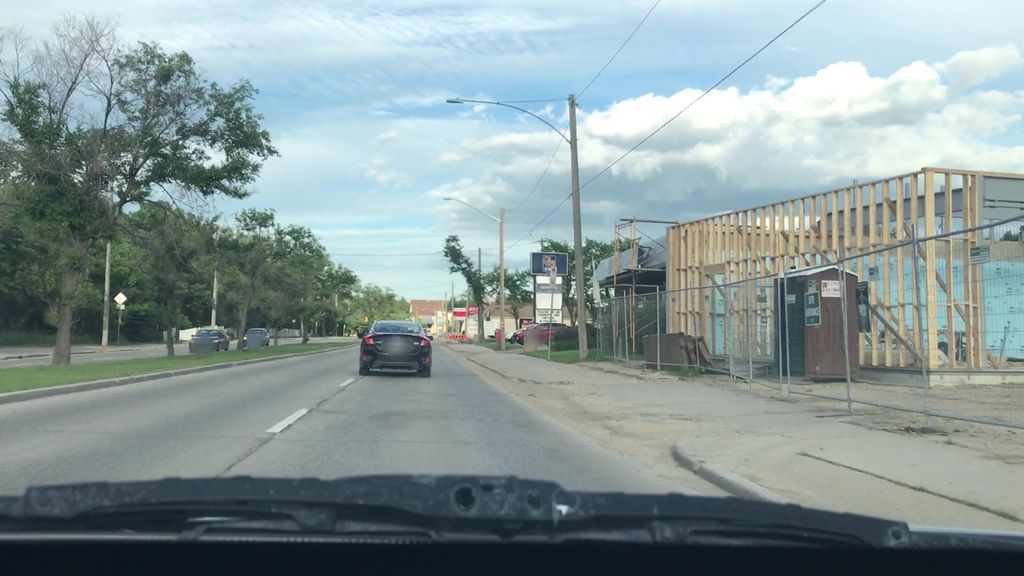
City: winnipeg